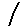
Label: line